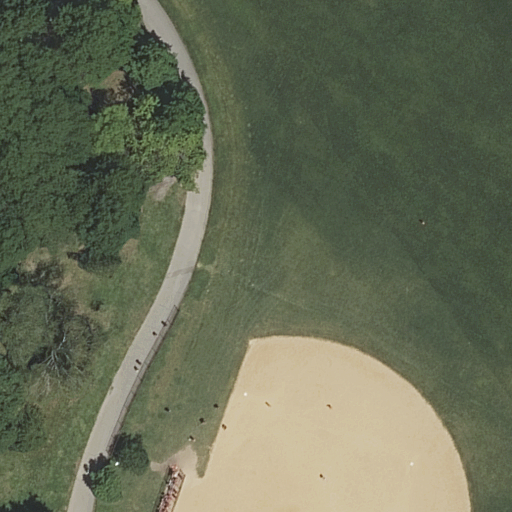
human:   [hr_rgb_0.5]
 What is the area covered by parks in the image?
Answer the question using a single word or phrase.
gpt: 10633m2

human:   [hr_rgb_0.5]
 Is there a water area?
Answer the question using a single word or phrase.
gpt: no

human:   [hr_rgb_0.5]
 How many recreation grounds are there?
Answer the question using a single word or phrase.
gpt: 1

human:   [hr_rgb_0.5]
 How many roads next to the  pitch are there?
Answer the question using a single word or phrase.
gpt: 1

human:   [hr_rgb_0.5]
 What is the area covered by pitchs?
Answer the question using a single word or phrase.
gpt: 1497m2

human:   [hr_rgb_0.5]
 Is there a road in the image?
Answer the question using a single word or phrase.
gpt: yes

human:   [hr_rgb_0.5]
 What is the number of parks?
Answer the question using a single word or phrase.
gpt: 1

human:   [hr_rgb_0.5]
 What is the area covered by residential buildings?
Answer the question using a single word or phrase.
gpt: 0m2

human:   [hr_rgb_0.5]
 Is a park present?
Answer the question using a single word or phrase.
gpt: yes

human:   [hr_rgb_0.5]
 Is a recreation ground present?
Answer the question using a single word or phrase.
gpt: yes

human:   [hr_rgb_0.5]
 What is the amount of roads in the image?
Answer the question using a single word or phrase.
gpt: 1

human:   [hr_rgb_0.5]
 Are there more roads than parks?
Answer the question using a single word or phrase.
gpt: no

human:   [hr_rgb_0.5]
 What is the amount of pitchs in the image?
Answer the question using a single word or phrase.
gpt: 1

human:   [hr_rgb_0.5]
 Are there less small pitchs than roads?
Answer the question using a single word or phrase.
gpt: yes

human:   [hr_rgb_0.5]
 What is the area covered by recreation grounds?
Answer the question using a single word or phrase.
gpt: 3774m2

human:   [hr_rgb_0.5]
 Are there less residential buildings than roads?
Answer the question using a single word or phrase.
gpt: yes

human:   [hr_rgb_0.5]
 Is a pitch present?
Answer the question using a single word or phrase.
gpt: yes

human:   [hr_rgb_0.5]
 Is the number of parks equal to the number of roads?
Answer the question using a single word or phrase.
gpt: yes

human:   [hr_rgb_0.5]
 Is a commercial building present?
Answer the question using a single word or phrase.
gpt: no

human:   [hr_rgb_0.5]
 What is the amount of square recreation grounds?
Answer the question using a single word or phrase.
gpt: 0

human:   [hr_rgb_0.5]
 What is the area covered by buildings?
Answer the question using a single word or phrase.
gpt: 0m2

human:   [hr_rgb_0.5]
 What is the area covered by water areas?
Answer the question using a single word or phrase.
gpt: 0m2

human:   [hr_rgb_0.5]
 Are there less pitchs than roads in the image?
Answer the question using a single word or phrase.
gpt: no

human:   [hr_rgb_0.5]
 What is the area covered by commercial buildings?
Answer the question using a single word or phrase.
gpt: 0m2

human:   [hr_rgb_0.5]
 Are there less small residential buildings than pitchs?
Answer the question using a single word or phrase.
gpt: yes

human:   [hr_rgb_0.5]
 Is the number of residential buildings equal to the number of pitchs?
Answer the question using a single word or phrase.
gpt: no

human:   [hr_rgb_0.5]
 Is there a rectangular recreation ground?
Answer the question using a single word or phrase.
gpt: no

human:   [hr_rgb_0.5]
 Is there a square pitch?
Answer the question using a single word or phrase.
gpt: no

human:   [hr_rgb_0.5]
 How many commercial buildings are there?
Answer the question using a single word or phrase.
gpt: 0

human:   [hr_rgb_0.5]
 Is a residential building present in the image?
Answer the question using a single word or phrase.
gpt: no

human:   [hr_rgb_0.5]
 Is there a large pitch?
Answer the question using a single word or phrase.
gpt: yes

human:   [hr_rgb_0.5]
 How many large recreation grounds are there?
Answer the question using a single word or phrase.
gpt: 1

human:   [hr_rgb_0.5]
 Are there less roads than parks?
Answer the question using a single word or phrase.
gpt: no

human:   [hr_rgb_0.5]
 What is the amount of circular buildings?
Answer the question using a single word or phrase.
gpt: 0

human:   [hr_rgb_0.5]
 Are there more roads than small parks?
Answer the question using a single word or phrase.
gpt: yes

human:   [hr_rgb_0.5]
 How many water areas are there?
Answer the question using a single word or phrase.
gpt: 0

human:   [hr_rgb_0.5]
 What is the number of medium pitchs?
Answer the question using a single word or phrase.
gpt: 0

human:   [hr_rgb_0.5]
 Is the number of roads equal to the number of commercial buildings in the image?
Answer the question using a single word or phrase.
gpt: no

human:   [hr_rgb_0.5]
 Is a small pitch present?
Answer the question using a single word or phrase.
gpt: no

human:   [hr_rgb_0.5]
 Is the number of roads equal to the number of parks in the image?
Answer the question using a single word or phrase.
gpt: yes

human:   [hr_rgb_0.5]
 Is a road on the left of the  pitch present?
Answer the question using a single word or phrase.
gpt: yes

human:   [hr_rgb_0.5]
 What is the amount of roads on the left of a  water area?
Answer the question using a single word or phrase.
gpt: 0

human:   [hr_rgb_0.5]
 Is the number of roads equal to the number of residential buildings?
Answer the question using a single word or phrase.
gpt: no

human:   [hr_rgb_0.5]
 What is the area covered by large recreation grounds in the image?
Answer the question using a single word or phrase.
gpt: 3774m2

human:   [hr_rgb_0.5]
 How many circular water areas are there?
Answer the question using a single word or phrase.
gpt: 0

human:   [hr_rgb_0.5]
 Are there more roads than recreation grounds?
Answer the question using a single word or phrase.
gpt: no

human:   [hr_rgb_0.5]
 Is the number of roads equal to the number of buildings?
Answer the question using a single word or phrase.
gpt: no

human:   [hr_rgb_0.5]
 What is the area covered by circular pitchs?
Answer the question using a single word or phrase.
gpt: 0m2

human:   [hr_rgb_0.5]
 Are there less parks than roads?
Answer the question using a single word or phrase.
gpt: no

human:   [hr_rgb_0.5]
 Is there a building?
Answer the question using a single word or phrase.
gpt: no

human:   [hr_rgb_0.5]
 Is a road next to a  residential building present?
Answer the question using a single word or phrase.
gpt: no

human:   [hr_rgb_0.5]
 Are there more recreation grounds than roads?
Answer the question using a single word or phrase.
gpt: no

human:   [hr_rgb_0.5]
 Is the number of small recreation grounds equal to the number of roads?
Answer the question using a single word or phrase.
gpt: no

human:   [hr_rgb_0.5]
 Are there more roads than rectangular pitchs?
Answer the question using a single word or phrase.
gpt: yes

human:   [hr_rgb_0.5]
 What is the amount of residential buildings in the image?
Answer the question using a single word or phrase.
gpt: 0

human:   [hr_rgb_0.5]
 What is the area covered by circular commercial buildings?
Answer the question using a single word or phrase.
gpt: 0m2

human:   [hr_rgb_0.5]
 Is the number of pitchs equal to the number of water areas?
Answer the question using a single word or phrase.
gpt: no

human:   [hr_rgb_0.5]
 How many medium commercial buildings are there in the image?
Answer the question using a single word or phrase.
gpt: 0

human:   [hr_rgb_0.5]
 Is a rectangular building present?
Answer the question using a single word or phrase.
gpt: no

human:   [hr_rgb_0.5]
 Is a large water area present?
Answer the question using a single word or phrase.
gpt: no

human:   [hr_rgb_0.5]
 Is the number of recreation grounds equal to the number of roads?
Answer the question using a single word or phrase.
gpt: yes

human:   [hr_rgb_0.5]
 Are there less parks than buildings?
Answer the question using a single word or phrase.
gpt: no

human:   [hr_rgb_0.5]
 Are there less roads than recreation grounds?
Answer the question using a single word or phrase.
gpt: no

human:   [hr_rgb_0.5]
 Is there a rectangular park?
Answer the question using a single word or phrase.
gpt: yes